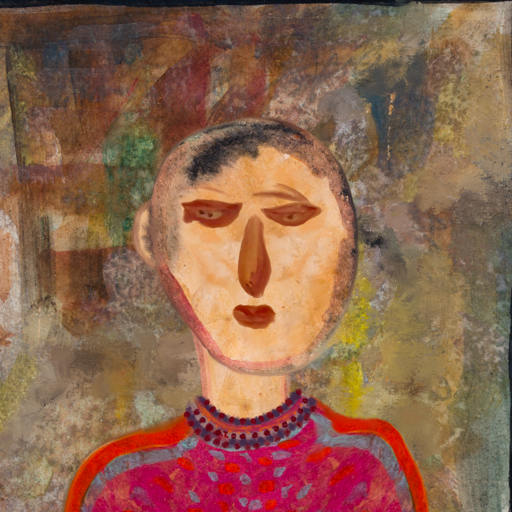
Background: Mosgoul, Head And Neck Front: Childish, Face Front: Pious_Lady, Bust: Sisters, Hair Front: Blank, Head Accessory: Blank, Second Necklace: Blank, Necklace: Roy_Bahadur, Baby: Blank